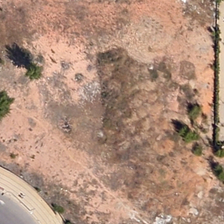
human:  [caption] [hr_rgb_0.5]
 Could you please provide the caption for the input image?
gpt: several green trees are in a piece of bareland .

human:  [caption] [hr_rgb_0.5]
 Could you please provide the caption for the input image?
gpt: several green trees are in a piece of bareland .

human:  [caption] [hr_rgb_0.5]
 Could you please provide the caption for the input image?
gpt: several green trees are in a piece of bareland .

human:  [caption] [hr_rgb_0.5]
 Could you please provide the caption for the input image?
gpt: several green trees are in a piece of bareland .

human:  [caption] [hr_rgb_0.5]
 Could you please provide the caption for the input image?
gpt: several green trees are in a piece of bareland .